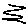
Label: zigzag